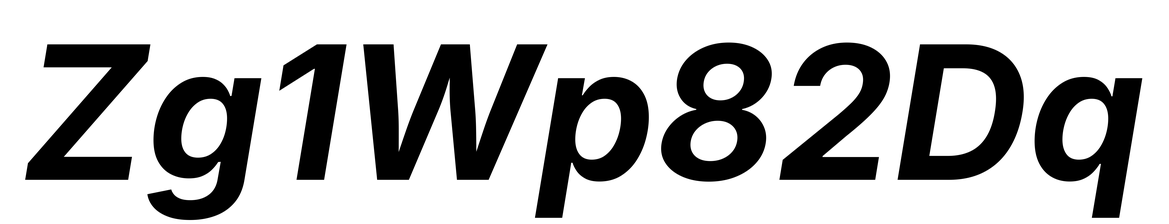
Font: Inter-Italic_Bold_Italic